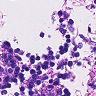
Metastatic tissue present: no